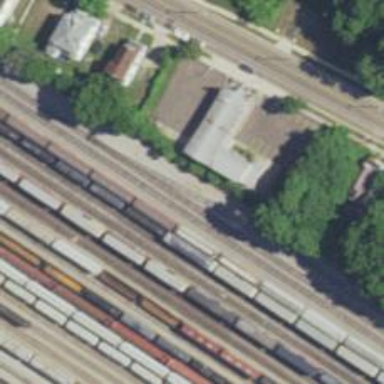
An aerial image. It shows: Railway siding for service.